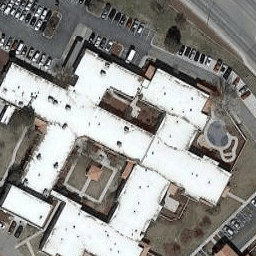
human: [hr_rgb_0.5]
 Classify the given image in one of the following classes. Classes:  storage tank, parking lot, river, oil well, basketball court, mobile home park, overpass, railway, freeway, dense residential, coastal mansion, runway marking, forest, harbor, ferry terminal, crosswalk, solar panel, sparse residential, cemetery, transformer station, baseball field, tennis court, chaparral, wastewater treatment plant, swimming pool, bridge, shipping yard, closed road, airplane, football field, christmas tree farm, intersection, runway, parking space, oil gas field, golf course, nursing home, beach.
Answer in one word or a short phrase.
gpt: nursing home